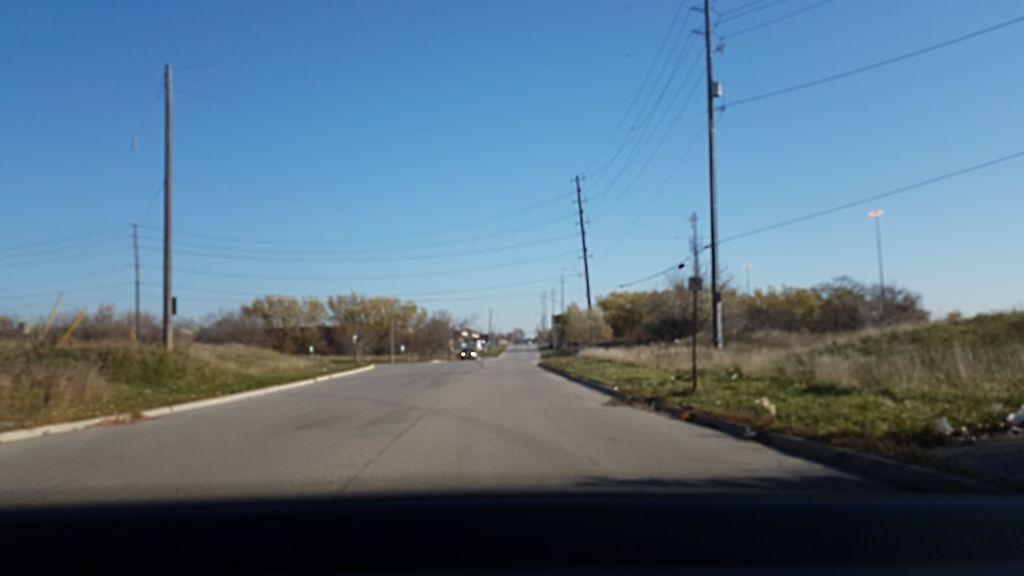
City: toronto